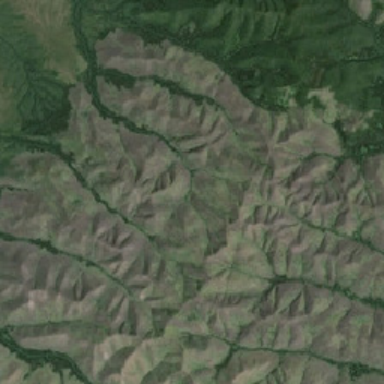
There are a lot of rivers in the mountain .